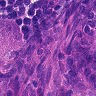
Metastatic tissue present: yes